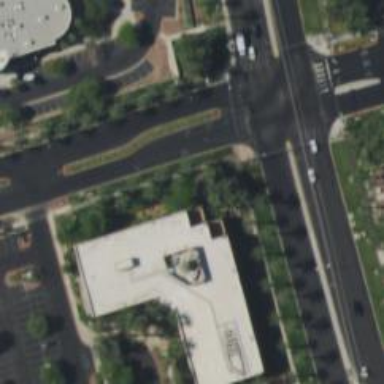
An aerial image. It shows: Solid stop line on the road.